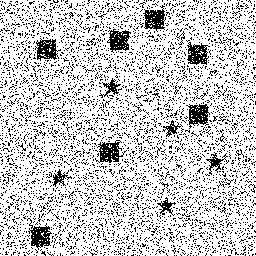
Squares: 7
Triangles: 0
Stars: 5
Total shapes: 12